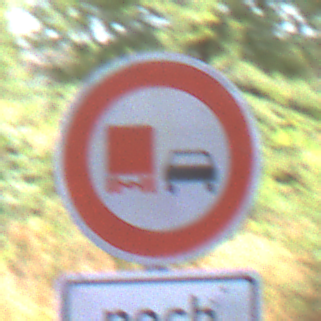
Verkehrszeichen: UeberholverbotKraftfahrzeuge
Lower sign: LaengeEinerStrecke4
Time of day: Midday
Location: Roofed (Underpass)
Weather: Clear
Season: NotSpecified
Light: Natural